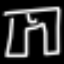
Label: pants